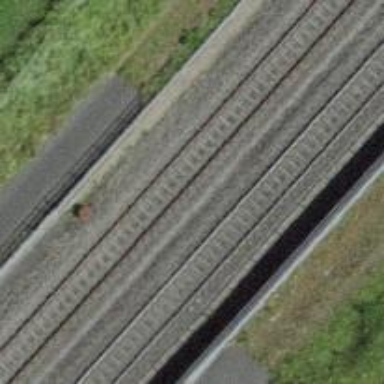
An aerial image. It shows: Single railway track with electrified contact line.